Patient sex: F
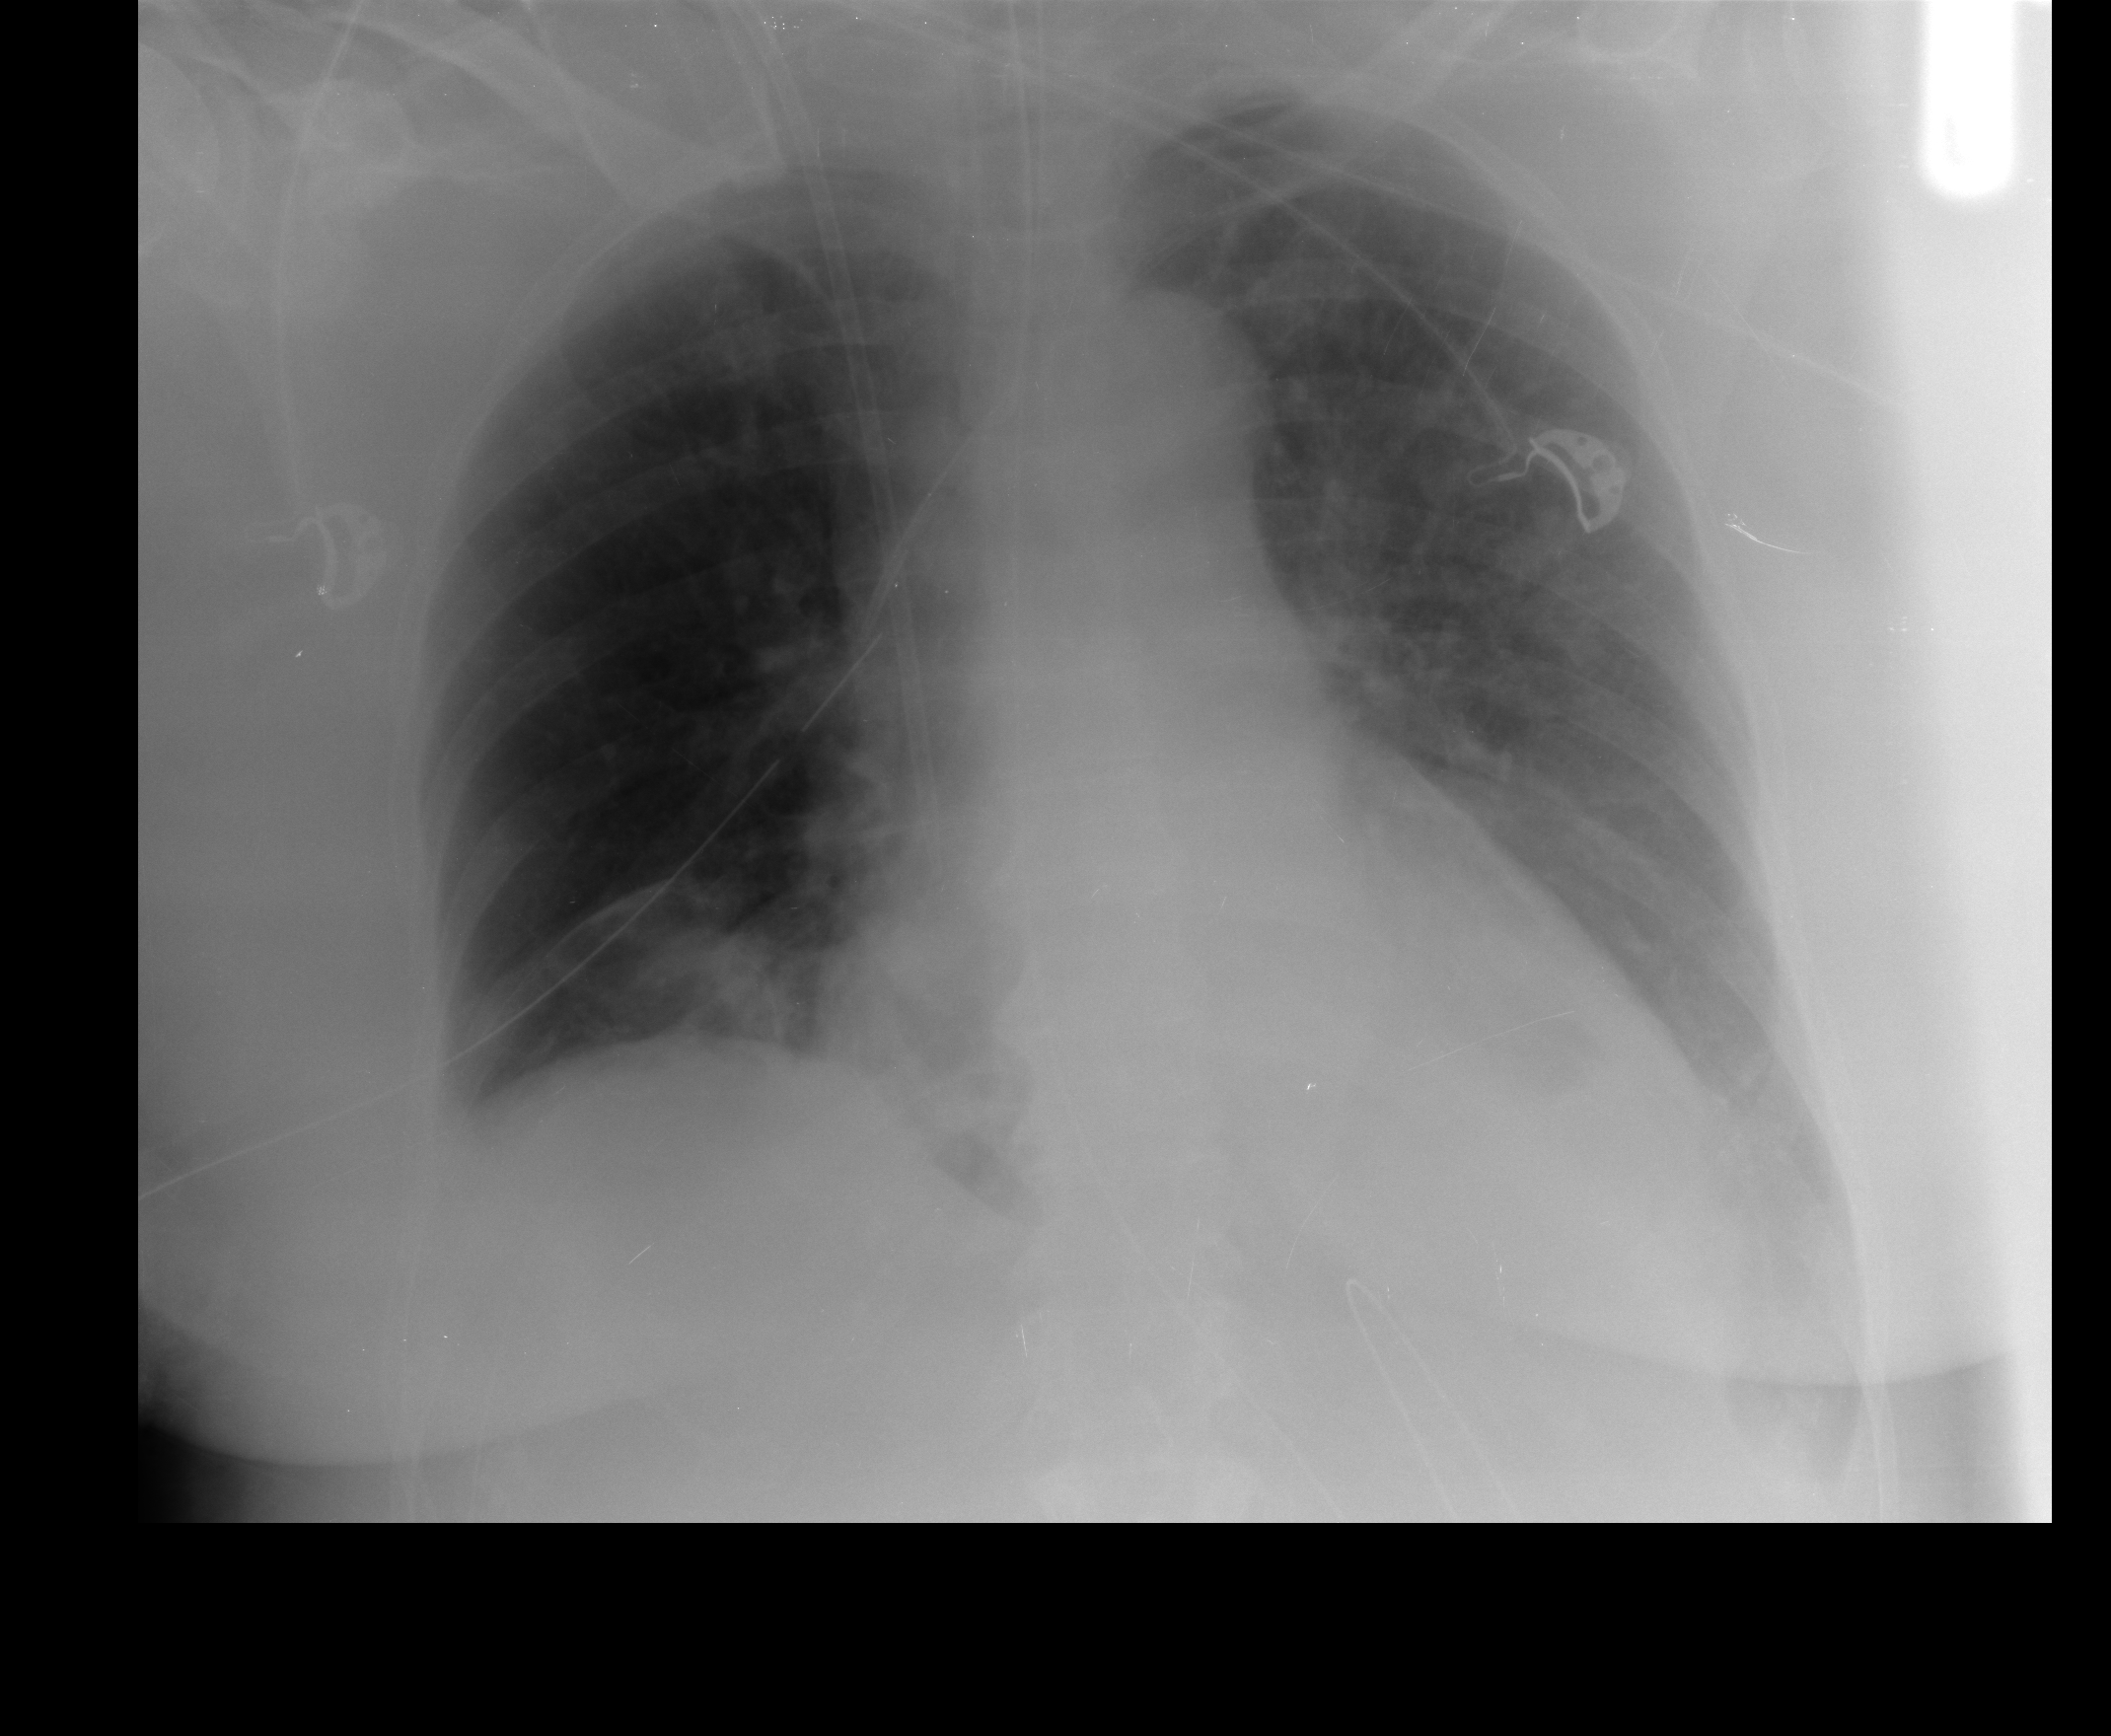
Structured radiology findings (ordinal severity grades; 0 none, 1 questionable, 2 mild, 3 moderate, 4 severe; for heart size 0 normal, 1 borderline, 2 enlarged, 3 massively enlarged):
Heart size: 2
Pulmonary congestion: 2
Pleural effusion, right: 1
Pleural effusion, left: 2
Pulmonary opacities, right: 3
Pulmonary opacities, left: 0
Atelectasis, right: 3
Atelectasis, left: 2